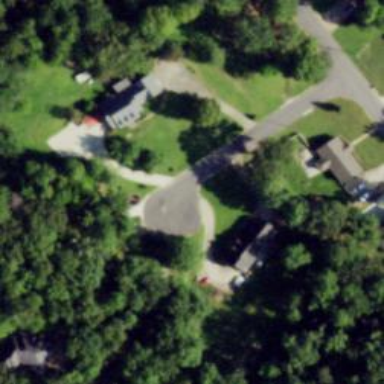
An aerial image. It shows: Driveway leading to service road.